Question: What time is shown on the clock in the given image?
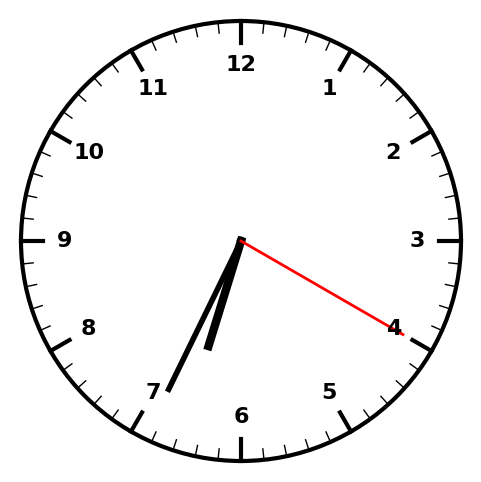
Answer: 06:34:20